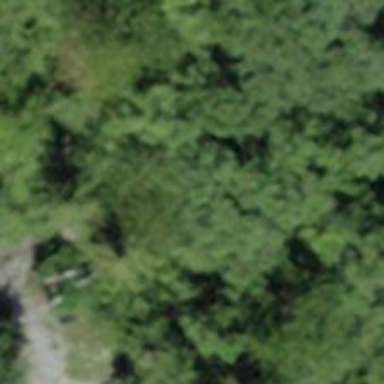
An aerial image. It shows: Wayside cross with historic significance.